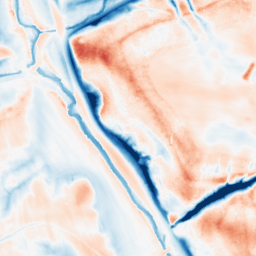
Category: classical
Decomposition family: gaussian
Decomposition parameters: sigma: 10
Upsampling method: linear_exact
Upsampling parameters: scale: 4
Upsampling scale: 4